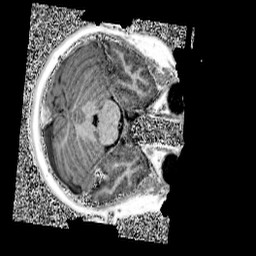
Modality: UNIT1
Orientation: axial
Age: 12
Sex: female
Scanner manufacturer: siemens
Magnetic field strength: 3 T
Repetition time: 4 s
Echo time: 0.00299 s